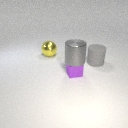
large yellow metal sphere behind small purple metal cube